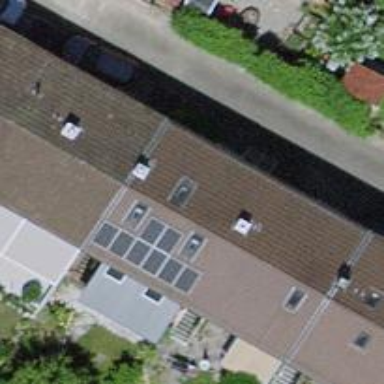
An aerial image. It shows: Gabled roof made of roof tiles on apartment building.